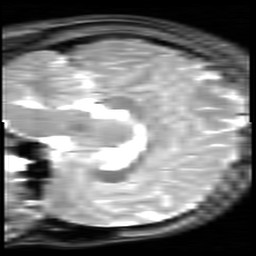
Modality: inplaneT2
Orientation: sagittal
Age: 19
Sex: male